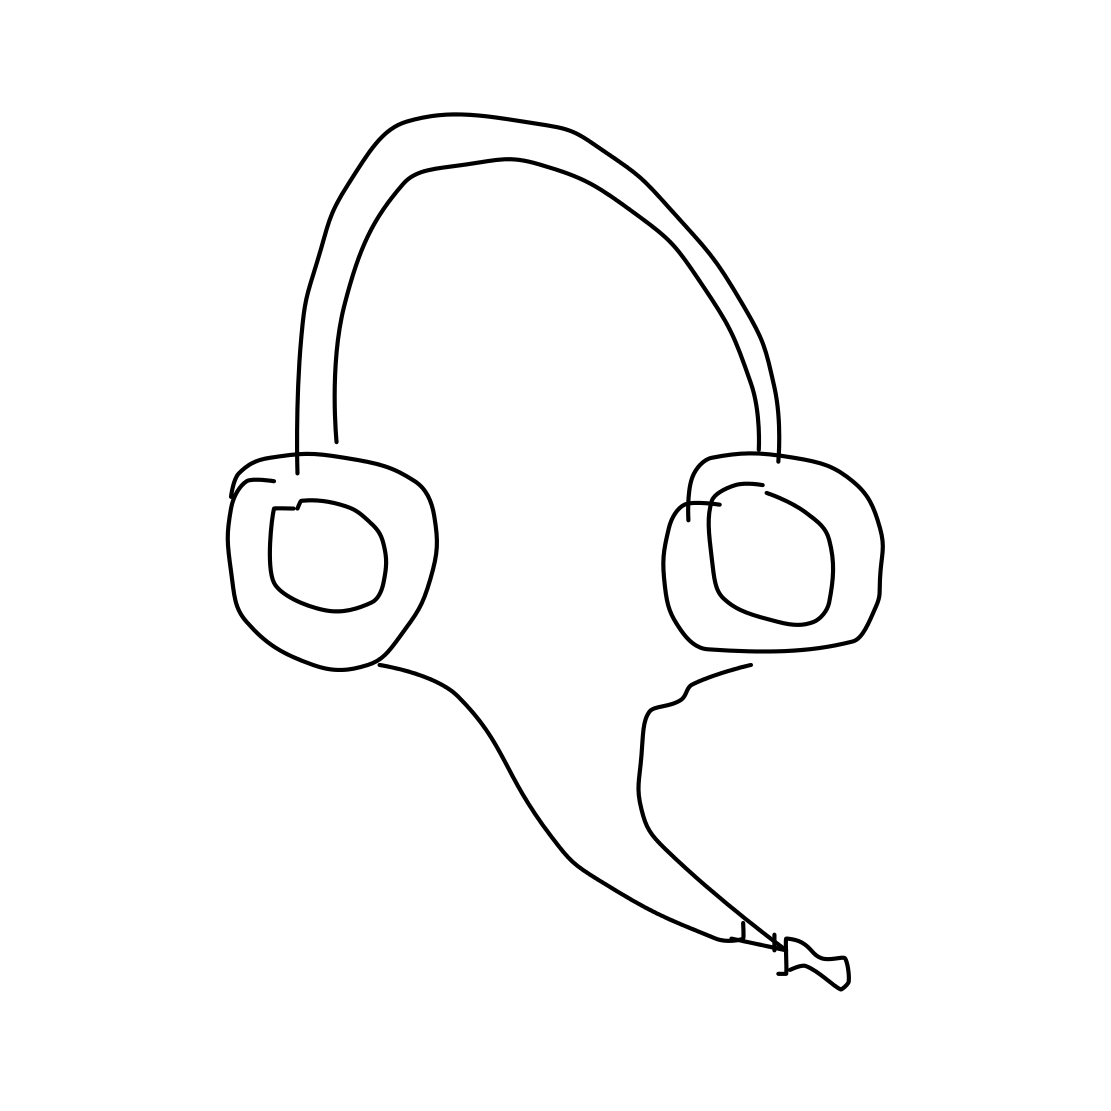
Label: head-phones